Field crop: tomato
Growth stage: 1
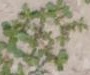
Species: portulaca